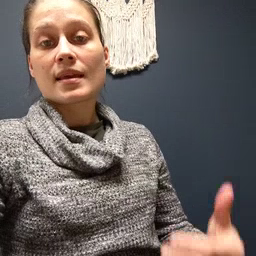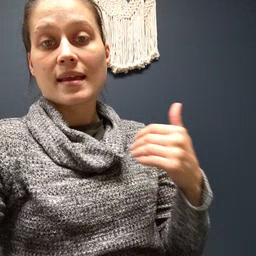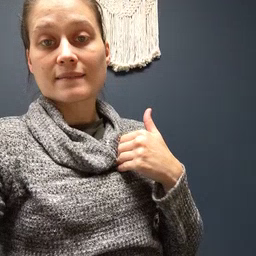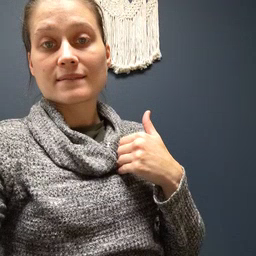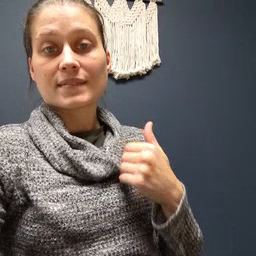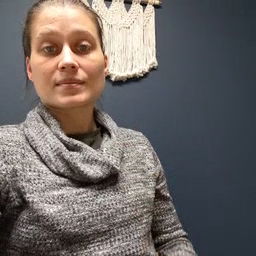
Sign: have